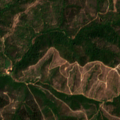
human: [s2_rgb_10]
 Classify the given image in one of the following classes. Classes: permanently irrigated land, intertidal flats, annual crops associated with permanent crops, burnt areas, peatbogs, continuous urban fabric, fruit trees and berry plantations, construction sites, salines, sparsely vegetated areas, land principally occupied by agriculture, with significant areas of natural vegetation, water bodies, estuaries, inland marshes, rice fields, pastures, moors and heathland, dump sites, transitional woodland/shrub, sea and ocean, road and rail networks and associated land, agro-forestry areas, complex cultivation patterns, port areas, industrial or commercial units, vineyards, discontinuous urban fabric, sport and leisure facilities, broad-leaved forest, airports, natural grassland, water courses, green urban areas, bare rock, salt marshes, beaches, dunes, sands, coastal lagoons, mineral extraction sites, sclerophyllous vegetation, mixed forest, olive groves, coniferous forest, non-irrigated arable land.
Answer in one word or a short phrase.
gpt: broad-leaved forest, transitional woodland/shrub